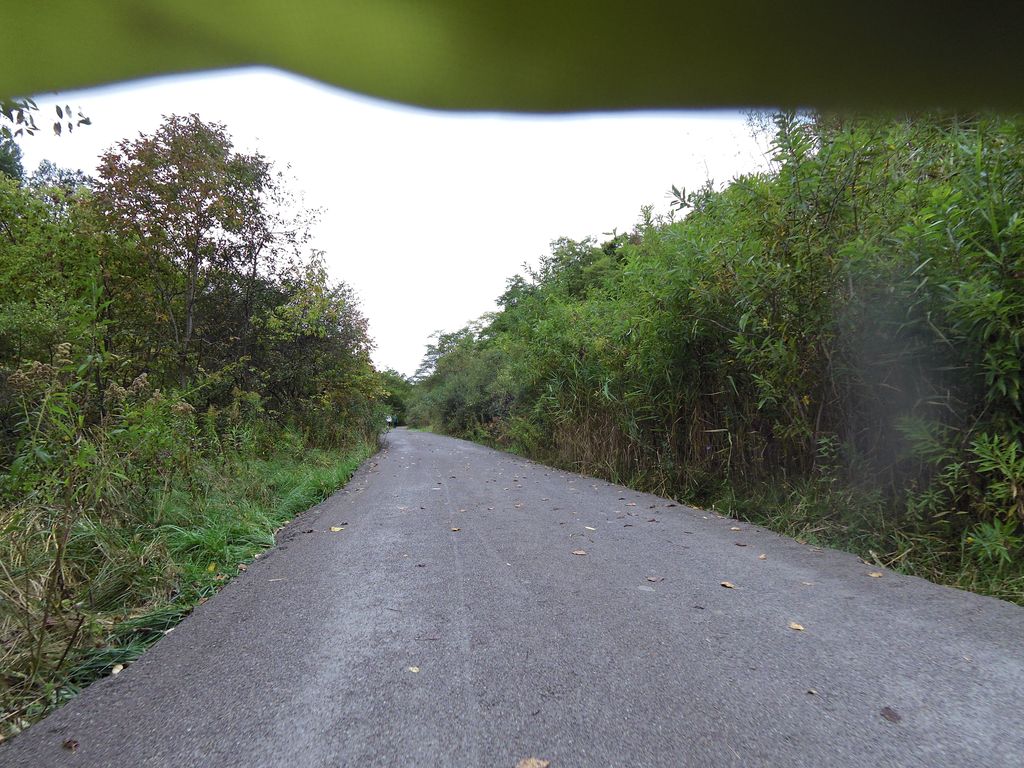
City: toronto